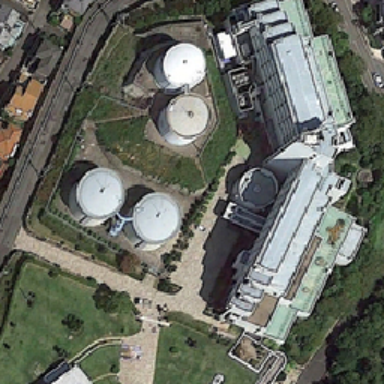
There are many trees near the oil refinery .